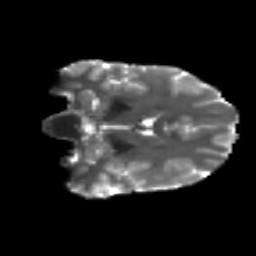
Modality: T2w
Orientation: coronal
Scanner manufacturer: siemens
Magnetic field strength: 3 T
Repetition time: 4.16 s
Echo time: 0.0806 s